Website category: book
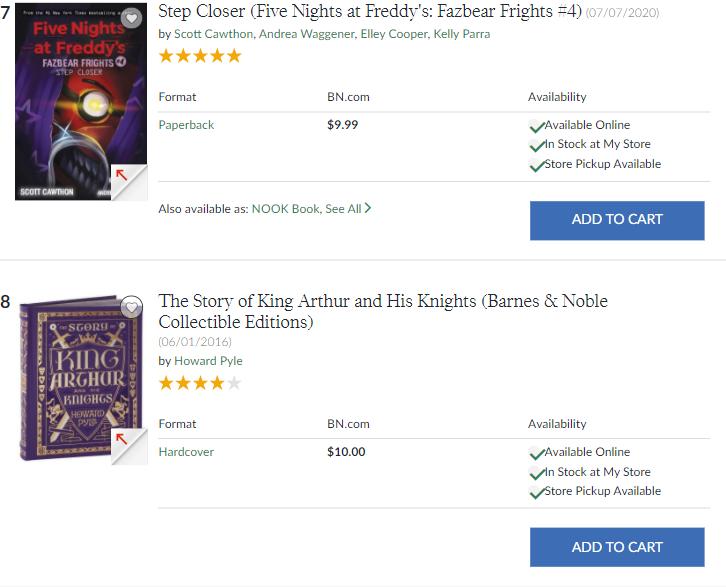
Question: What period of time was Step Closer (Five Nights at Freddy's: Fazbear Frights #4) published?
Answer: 07/07/2020

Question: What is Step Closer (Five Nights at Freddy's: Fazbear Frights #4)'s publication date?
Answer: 07/07/2020

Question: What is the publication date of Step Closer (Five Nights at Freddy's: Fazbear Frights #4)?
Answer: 07/07/2020

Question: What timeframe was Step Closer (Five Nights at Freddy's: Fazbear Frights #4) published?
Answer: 07/07/2020

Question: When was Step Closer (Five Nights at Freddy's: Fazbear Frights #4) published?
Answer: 07/07/2020

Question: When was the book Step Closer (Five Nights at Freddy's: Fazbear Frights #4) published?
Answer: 07/07/2020

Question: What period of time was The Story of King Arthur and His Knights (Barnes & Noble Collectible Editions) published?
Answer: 06/01/2016

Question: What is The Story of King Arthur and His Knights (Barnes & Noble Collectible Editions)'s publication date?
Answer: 06/01/2016

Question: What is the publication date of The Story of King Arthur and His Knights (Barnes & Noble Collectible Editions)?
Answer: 06/01/2016

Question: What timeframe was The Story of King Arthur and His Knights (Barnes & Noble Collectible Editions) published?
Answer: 06/01/2016

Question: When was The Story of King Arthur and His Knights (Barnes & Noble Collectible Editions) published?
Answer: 06/01/2016

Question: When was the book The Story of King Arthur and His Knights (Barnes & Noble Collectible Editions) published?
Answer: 06/01/2016

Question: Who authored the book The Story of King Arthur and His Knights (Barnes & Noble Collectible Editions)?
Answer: Howard Pyle

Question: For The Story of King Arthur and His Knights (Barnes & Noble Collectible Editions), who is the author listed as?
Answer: Howard Pyle

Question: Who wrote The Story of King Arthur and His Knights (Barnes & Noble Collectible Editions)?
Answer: Howard Pyle

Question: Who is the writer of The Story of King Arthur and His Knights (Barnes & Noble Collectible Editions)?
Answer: Howard Pyle

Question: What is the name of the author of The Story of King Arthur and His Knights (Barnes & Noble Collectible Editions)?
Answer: Howard Pyle

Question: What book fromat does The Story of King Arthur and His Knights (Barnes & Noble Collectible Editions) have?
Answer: Hardcover

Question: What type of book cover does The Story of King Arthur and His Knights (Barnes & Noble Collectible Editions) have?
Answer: Hardcover

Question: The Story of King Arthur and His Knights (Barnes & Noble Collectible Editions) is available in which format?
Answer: Hardcover

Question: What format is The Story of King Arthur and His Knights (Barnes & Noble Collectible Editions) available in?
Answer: Hardcover

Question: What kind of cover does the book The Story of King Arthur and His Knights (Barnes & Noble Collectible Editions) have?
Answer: Hardcover

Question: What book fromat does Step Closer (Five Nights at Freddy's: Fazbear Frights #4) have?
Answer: Paperback

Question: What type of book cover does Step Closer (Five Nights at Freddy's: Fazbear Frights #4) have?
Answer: Paperback

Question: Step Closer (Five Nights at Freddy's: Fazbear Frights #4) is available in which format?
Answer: Paperback

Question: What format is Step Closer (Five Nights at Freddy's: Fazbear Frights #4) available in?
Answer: Paperback

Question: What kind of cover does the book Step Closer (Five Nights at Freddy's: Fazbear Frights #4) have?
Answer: Paperback

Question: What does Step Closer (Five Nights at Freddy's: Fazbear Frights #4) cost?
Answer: $9.99

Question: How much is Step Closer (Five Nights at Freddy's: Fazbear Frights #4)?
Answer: $9.99

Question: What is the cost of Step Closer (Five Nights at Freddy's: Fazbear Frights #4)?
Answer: $9.99

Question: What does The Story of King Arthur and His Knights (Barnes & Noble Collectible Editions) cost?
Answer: $10.00

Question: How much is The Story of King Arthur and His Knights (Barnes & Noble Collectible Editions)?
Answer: $10.00

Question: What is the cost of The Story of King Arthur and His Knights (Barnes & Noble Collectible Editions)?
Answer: $10.00

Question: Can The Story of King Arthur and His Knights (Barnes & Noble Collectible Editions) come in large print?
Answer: no

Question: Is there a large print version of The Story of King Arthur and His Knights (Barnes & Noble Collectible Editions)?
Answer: no

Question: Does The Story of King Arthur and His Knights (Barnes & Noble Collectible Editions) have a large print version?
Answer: no

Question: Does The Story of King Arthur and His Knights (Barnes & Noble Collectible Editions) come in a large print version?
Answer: no

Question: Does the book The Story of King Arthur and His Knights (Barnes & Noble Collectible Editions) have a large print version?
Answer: no

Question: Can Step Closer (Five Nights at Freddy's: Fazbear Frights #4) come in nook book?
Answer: yes

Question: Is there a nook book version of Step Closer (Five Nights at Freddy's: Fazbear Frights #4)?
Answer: yes

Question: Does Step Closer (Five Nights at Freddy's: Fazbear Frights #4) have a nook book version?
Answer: yes

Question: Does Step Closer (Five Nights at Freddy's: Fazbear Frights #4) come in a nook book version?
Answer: yes

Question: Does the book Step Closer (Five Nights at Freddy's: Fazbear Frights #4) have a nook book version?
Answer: yes

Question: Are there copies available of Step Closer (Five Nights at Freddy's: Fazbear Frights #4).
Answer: yes

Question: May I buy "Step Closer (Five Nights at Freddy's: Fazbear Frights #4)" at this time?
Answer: yes

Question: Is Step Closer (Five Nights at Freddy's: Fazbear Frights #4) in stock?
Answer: yes

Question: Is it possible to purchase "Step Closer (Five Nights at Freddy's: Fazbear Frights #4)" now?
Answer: yes

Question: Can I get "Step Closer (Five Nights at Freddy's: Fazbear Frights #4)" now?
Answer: yes

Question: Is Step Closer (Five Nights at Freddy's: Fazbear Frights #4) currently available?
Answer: yes

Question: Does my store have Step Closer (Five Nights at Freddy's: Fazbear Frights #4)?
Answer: yes

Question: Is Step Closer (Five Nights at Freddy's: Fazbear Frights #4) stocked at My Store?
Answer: yes

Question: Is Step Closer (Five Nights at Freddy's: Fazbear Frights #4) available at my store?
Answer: yes

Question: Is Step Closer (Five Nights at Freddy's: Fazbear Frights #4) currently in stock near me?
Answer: yes

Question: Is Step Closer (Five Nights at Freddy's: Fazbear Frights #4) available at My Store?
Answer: yes

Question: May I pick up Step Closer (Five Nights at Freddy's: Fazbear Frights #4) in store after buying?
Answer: yes

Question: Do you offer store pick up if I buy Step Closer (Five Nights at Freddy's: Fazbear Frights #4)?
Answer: yes

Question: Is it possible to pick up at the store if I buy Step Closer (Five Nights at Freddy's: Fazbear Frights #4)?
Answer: yes

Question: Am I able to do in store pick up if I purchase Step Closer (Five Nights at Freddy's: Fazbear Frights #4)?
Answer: yes

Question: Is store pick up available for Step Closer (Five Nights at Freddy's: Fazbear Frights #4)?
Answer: yes

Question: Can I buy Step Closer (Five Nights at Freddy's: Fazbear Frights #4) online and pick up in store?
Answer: yes